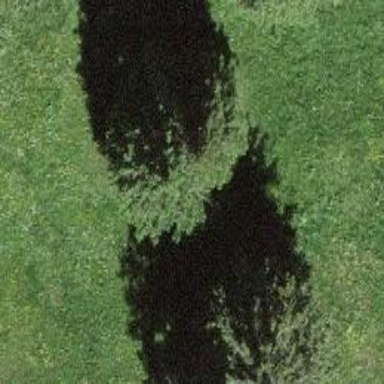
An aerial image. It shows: Single tag "natural: tree."